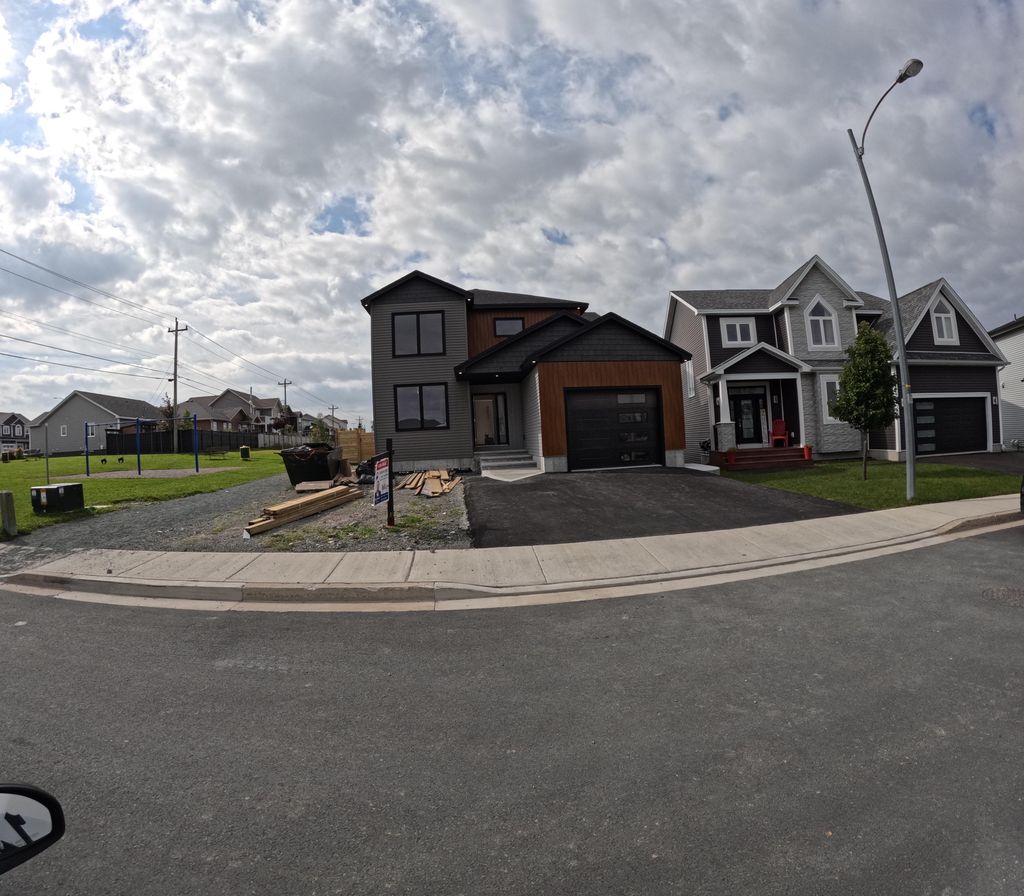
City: st_johns